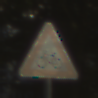
Verkehrszeichen: RadverkehrRechts
Umgebung: Outdoor, Nature
Tageszeit: SunriseSunset
Wetter: PartlyCloudy
Licht: Natural
Jahreszeit: NotSpecified
Kontrast: HighContrast